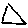
Label: triangle